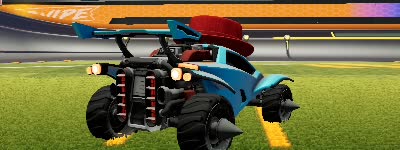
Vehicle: octane